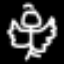
Label: angel